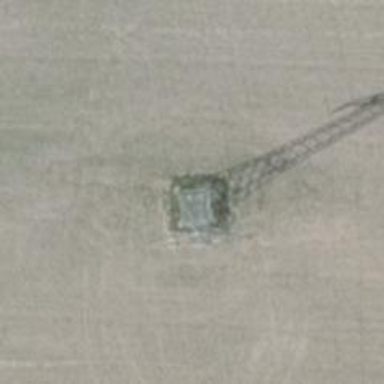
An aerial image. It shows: Power tower.